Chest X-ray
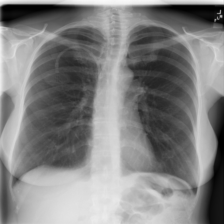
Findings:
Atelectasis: negative
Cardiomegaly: negative
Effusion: negative
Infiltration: negative
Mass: negative
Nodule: negative
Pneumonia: negative
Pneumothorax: negative
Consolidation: negative
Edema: negative
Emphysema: negative
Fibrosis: negative
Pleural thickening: negative
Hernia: negative